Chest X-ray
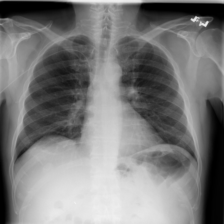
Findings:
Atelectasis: negative
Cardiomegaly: negative
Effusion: negative
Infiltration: negative
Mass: negative
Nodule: negative
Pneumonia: negative
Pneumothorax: negative
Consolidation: negative
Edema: negative
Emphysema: negative
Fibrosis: negative
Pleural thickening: negative
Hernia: negative